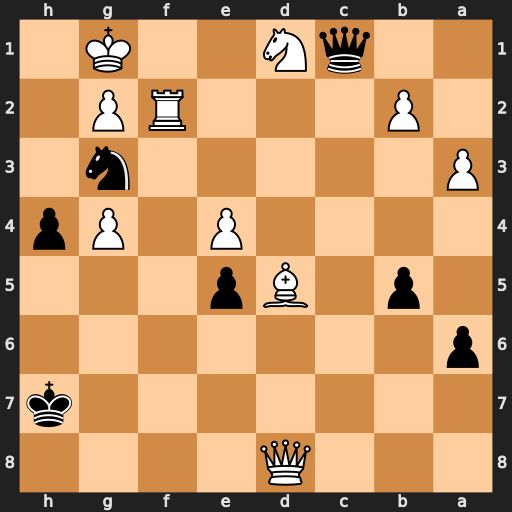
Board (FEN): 3Q4/7k/p7/1p1Bp3/4P1Pp/P5n1/1P3RP1/2qN2K1
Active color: b
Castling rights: -
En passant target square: -
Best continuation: Qxd1+ Rf1 Qxf1+ Kh2 Qh1#